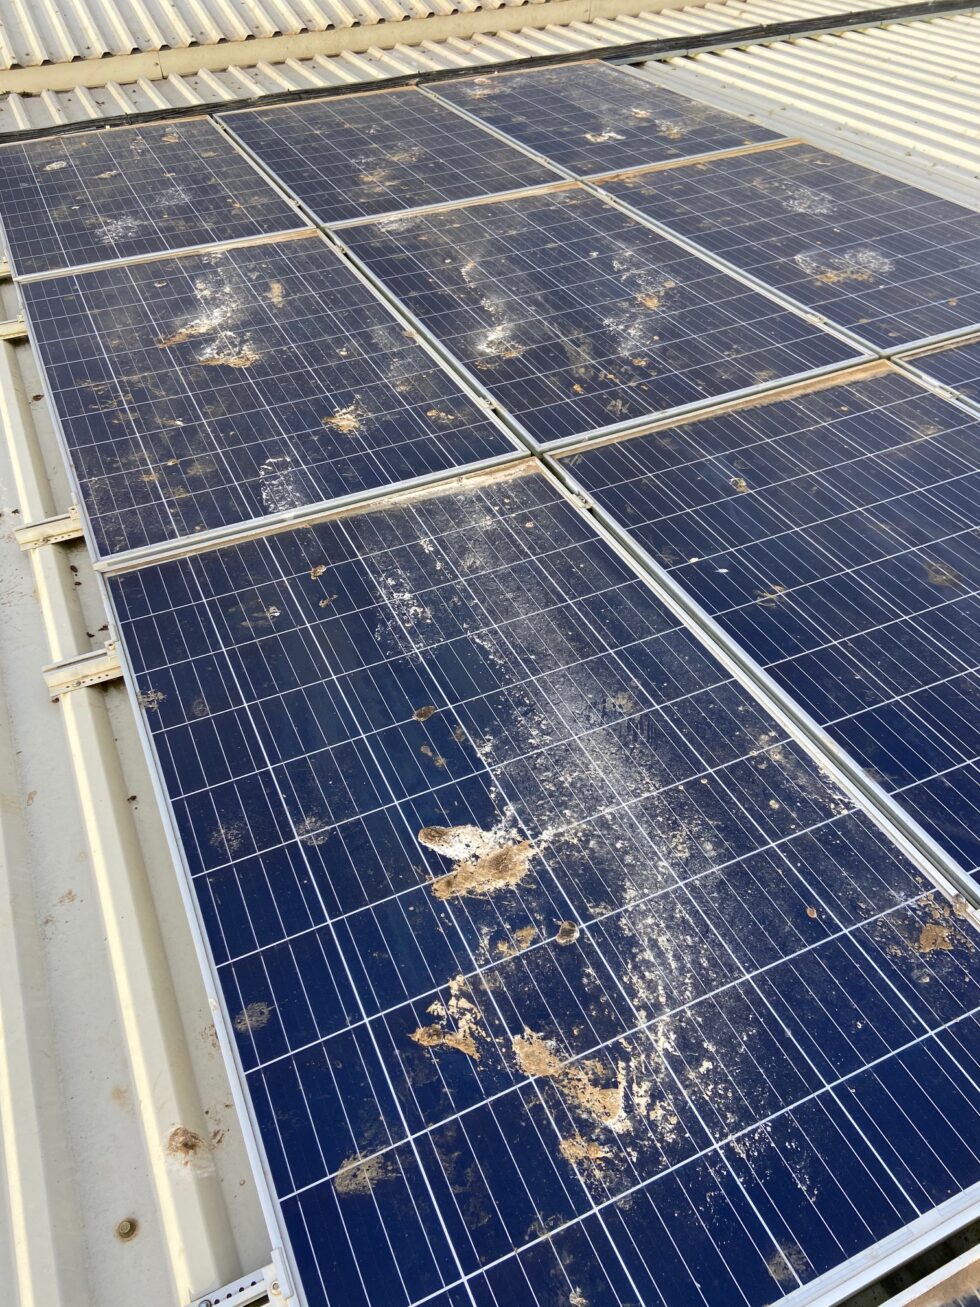
Label: Bird-drop